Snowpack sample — Snodgrass Mountain, Crested Butte, Colorado (2/4/25, 12:06 PM MST)
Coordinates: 38.923, -106.968
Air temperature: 35 °F
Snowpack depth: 80 cm
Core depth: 20 cm
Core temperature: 33.8 °F
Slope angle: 14°, slope face: 78°
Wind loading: low
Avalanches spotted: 0
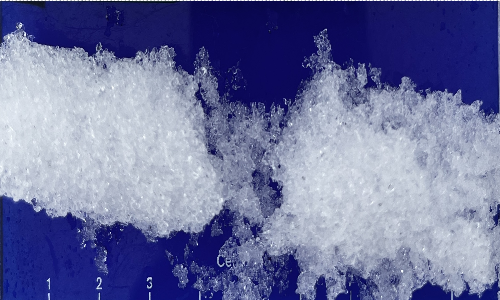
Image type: core
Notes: No avalanches nearby, unusually warm weather for the last month reported by residents, Collected 25 yards from treeline